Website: bh-photo
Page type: stored-credit-cards
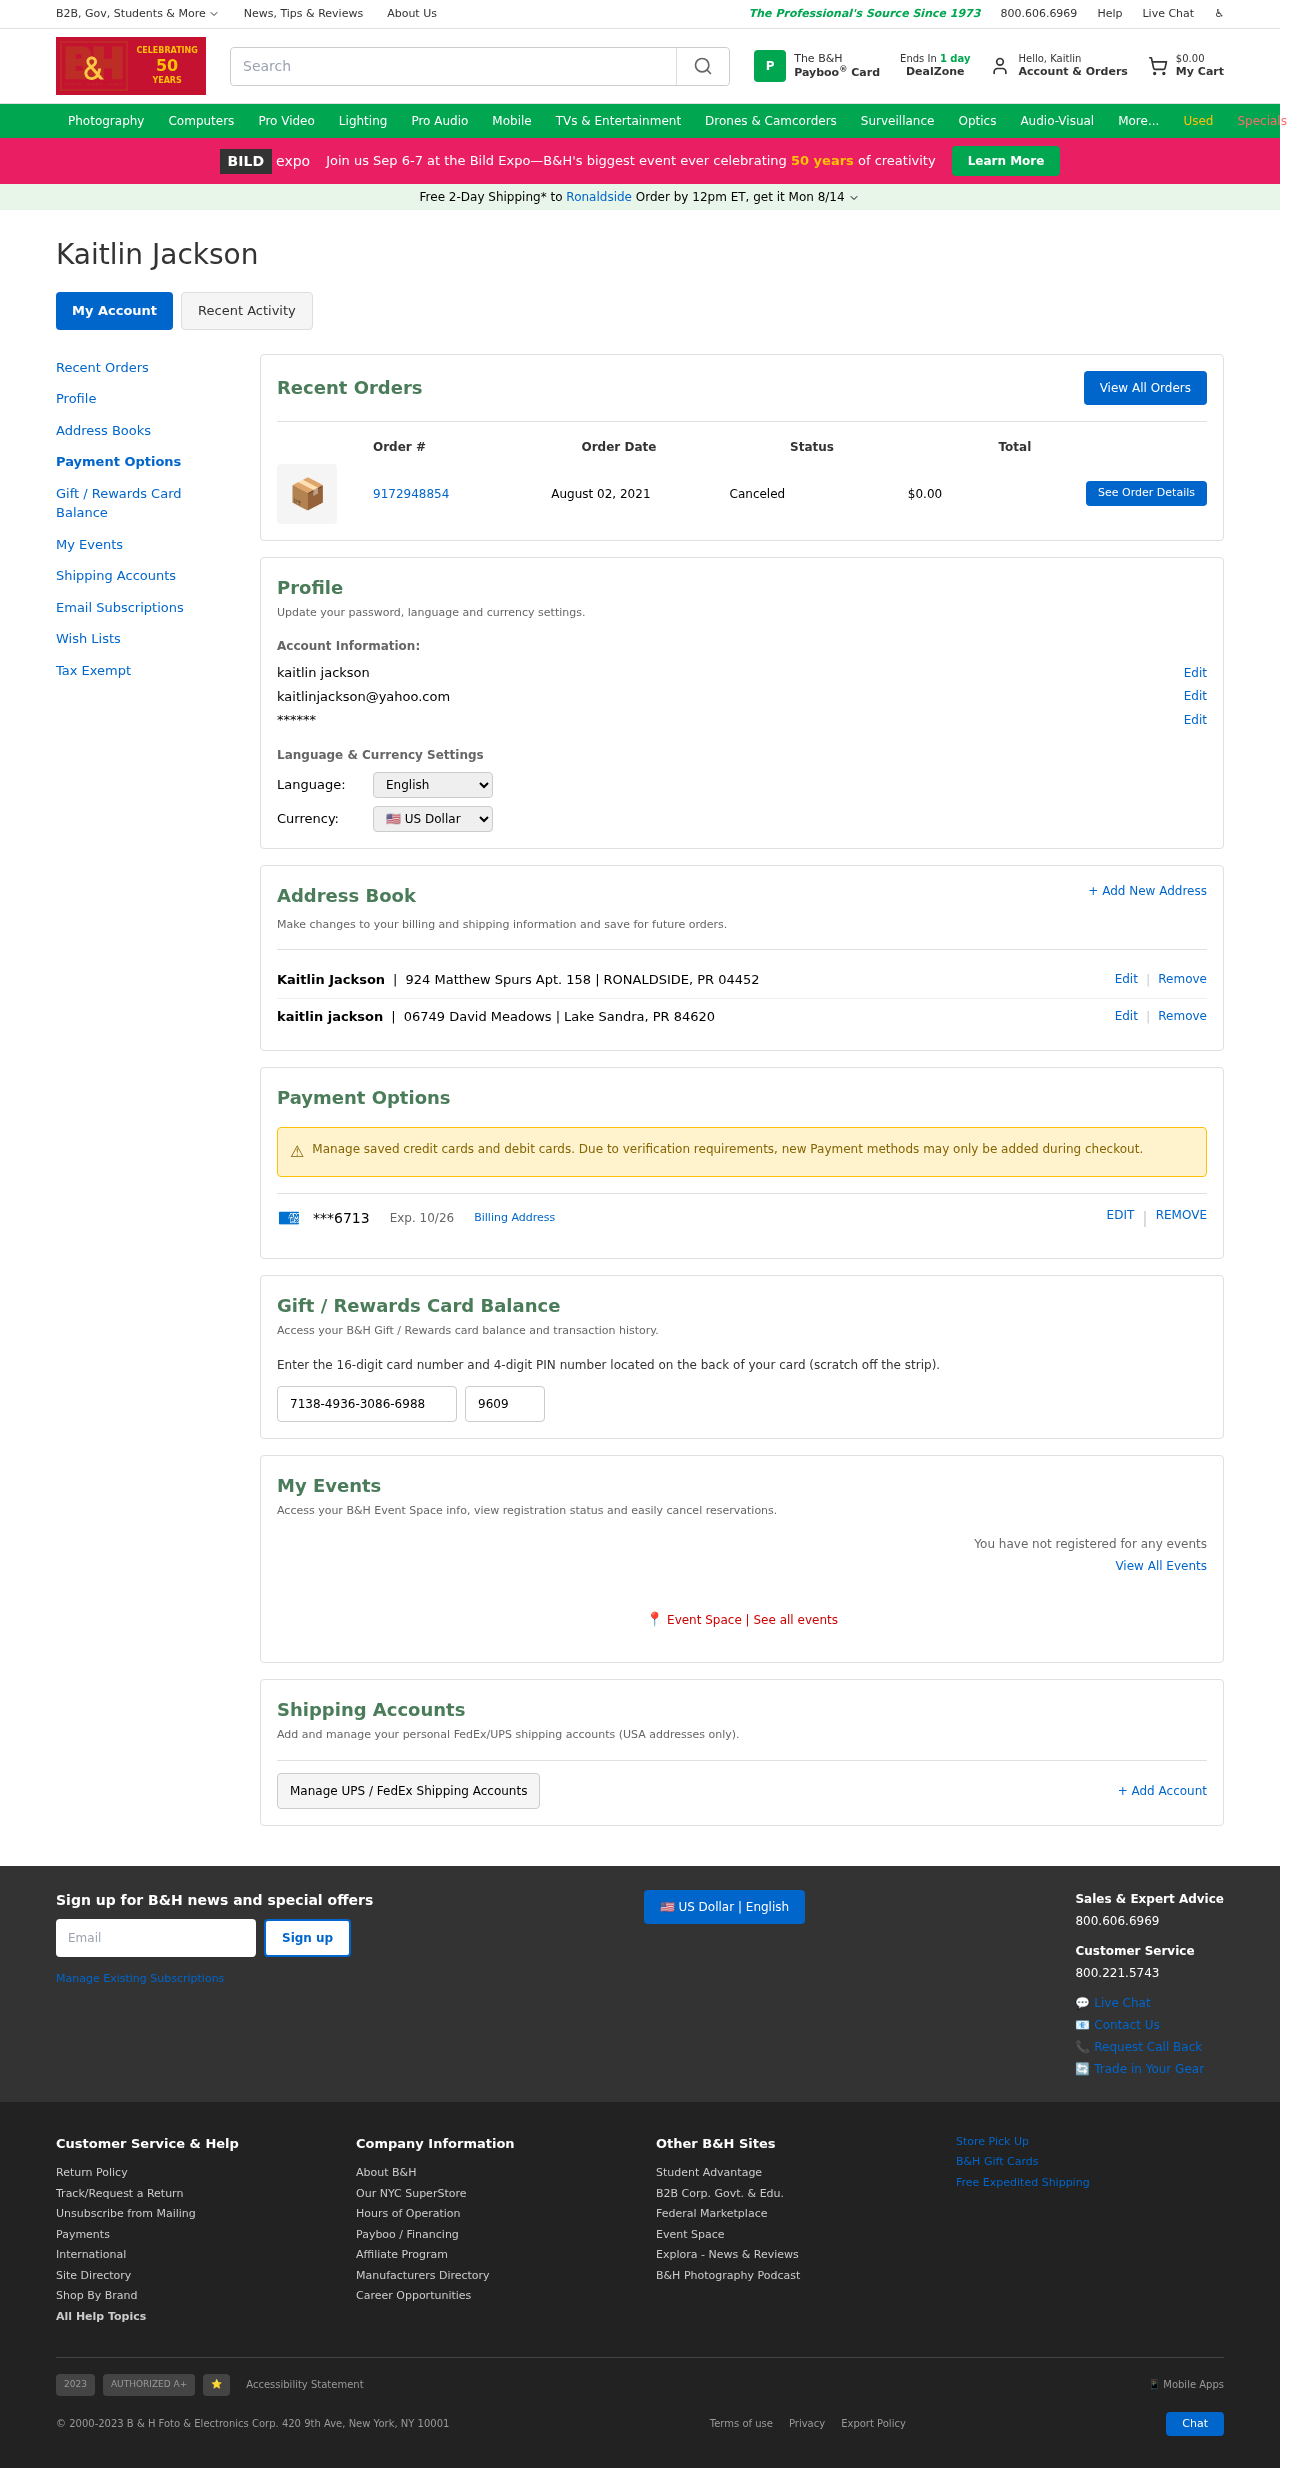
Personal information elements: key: PII_CARD_EXPIRY
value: Exp. 10/26
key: PII_CARD_LAST4
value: ***6713
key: PII_CITY
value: Ronaldside
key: PII_EMAIL
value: kaitlinjackson@yahoo.com
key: PII_FIRSTNAME
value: Kaitlin
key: PII_FULLNAME
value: kaitlin jackson
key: PII_FULLNAME
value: Kaitlin Jackson
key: PII_LOCATION1_CITY_STATE_ZIP
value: Lake Sandra, PR 84620
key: PII_LOCATION1_STREET
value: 06749 David Meadows
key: PII_STREET
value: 924 Matthew Spurs Apt. 158
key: PII_CITY_STATE_ZIP
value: RONALDSIDE, PR 04452
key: PII_GIFT_CODE
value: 7138-4936-3086-6988
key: PII_GIFT_PIN
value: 9609
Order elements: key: ORDER_SUBTOTAL
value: $0.00
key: ORDER_ID
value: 9172948854
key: ORDER_DATE
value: August 02, 2021
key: ORDER_TOTAL
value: $0.00
Search elements: key: HEADER_SEARCH
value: Search